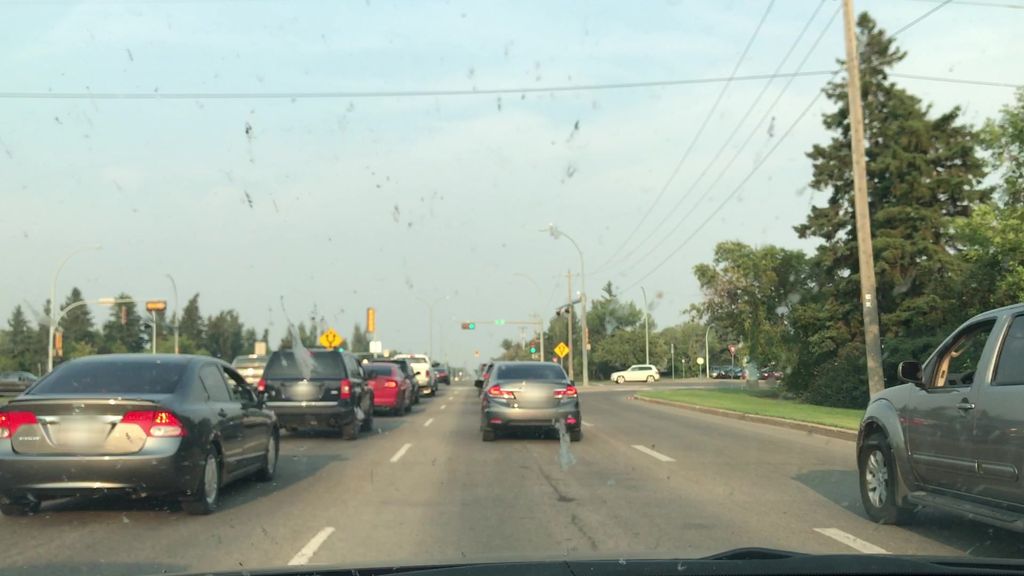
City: edmonton